Question: I have decided to use PuTTY instead of hyper terminal because it is open source, and where I could manipulate the code.
<URL>
What I am trying to achieve is the following:
The following locks
<URL>
would be connected to a windows tablet using a usb adapter, and upon entering a pin the locks would unlock.
I know with hyper terminal you connect the usb from the adapter to the computer and then you can turn it on or off, but what I am trying to achieve is quite complicated, so let me just start with this first question:
If I want to change the ux/ui of putty which files in the source file should I touch. I am quite familiar with php/javascript/html/java and not so much with the c programming language. Do I need visual basic? Is there a visual editor? How then make it an executable after the change?
Any help would be greatly appreciated.

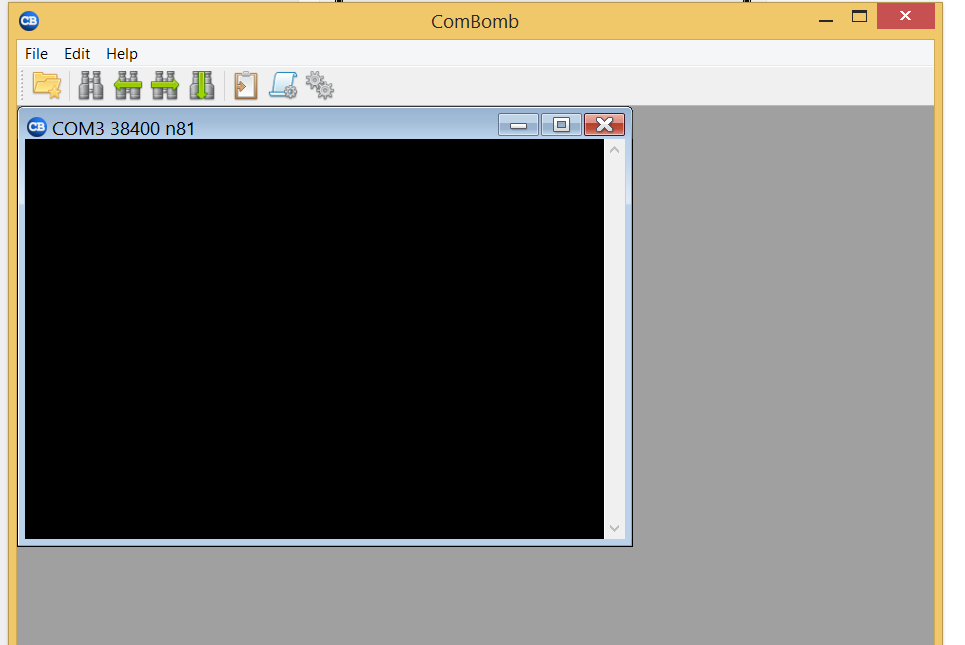
Answer: If I understand you correctly, you want a terminal emulator to connect to a remote device and start a program when it connects. For this task I recommend ComBomb, and a custom script that you write. (Full disclosure: I wrote ComBomb)
<URL>
Your script can be written in any language, I don't think I would recommend php for this task, as it will require a big of i/o from stdin/stdout maybe some string parsing. I usually go with python these days for this type of thing.
But the basic idea is that you use ComBomb to connect, and then your script just reads from stdin and searches the input for the command prompt. When the command prompt is found it writes the desired command to stdout which ComBomb will send to the remote end, and that will effectively cause your program to run on the remote end.
There is already an example python script (addons/safetofile.py) included with ComBomb and maybe you can use it as a starting point. If you decide to go this route and have specific ComBomb questions I recommend opening an issue on github:
<URL>